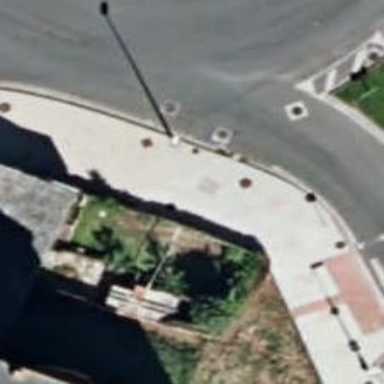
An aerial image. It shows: Sidewalk along the footway.